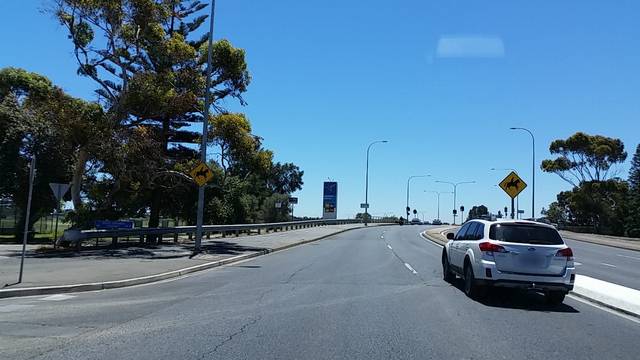
Region: Australia
Coordinates: -34.964, 138.517